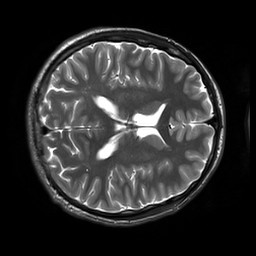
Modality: T2w
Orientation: axial
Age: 21
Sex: male
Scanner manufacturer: siemens
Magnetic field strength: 3 T
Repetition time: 8.53 s
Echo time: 0.091 s